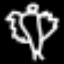
Label: angel